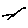
Label: line